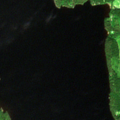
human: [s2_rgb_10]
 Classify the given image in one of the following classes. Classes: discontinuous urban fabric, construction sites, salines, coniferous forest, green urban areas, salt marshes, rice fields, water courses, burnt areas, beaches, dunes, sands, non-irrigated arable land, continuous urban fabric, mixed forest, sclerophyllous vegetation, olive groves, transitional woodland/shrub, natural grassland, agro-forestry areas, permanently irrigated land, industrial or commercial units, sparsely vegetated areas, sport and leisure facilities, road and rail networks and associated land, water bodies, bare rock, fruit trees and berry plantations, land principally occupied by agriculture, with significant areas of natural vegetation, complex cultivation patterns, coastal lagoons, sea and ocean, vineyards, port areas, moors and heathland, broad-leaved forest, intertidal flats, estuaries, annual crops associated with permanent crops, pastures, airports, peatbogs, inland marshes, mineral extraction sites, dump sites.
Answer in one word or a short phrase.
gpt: land principally occupied by agriculture, with significant areas of natural vegetation, mixed forest, water bodies